Field crop: tomato
Growth stage: 1
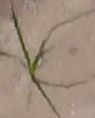
Species: cyperus